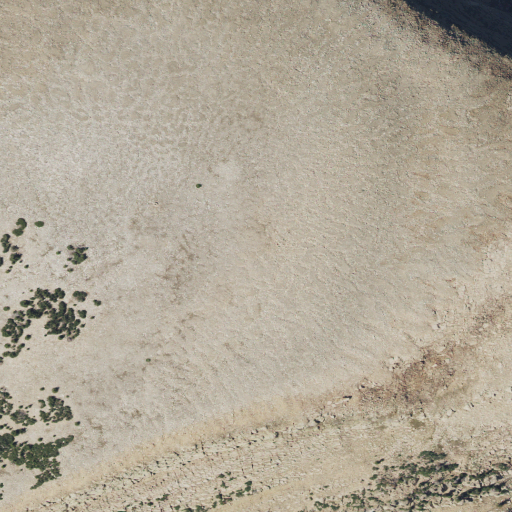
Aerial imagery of mountain in Utah named Murdock Mountain containing barren land and shrub